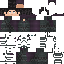
A male skeleton skin with dark skin, wearing black long hair dressed in a purple hoodie and black pants, featuring a closed mouth.